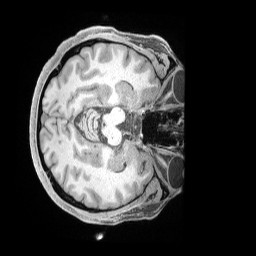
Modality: T1w
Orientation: axial
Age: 36
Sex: male
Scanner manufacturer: siemens
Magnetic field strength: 3 T
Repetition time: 2 s
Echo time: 0.00211 s